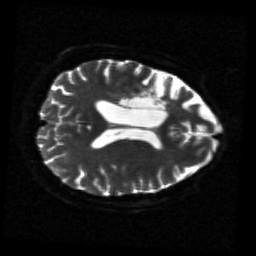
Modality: sbref
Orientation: axial
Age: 57
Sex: female
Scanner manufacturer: siemens
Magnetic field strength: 3 T
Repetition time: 5.25 s
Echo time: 0.08 s